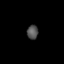
Tissue: lung
Cell type: T cells
Senescence score: 0.1978
Nuclear area (px): 154
Mean DAPI intensity: 80.474